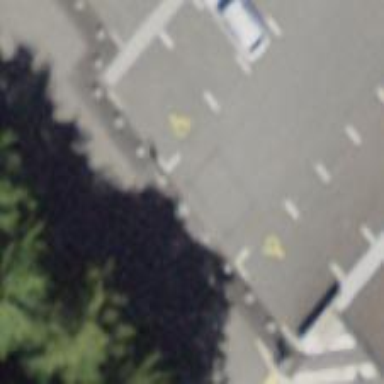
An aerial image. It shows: Bollard.